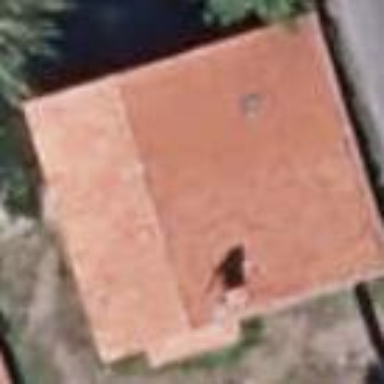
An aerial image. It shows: Simple and straightforward house.